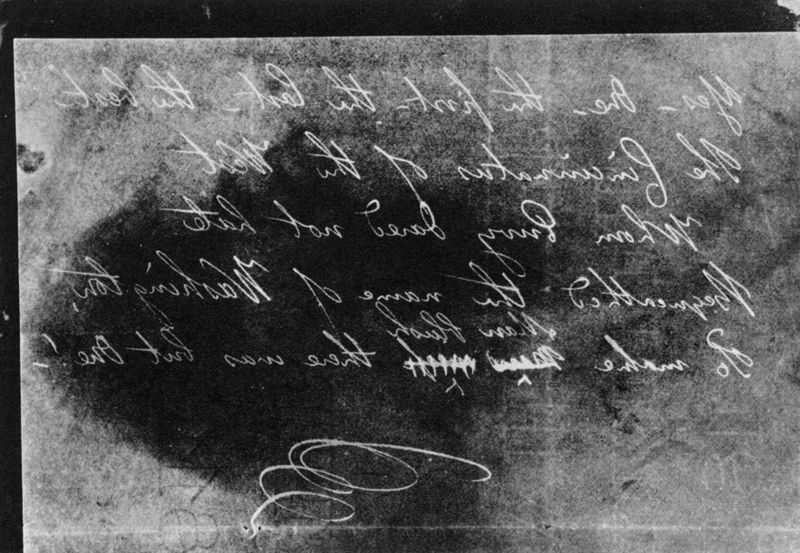
Titel: Das Wasserzeichen des handgeschriebenen Originals
Künstler: William Henry Fox Talbot
Schlagwörter: dunkel, schatten, weiß, geschwungen, grau, hell, licht, schwarz, zeichen, alt, rahmen, bild, signatur, spiegel, blatt, schrift, grafik, graphik, weis, rand, tafel, deutsch, surrealismus, foto, fotografie, dada, unterschrift, schwarzweiß, text, buchstaben, kreise, seitenverkehrt, spiegelverkehrt, kopie, fleck, kursiv, photo, flecken, negativ, schnörkel, brief, spiegl, gespiegelt, stiche, spirale, englisch, handschrift, dokument, verkehrt, spiegelbildlich, leonardo, schreibschrift, da vinci, kringel, wörter, italienisch, daguerrotypie, gekritzel, kritzelei, tagebuch, fotot, zeihcnung, vinci, spiegelschrift, schift, unbewusste, r, gfoto, spiegelschrift#, abpausung